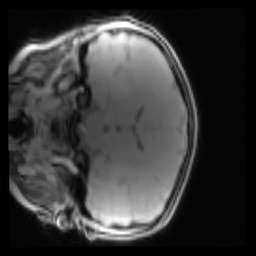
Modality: PDw
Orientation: coronal
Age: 12
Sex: female
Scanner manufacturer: siemens
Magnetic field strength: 3 T
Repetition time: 0.25 s
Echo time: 0.00103 s